Question: I'm working on KinaticJS(Latest version) since three months.
I face issue to customize hit region with arc() function.I want hit region exactly as shown in an image below.

I am using following code but it takes whole minor arc as it's hit region.I only need dark(Black) part shown in image as a hit region.
'''
drawHitFunc: function(context) {
context.beginPath();
var x = 90;
var y = 100;
var radius = 67;
var startAngle = 1 * Math.PI;
var endAngle = 2.0 * Math.PI;
var counterClockwise = false;
context.beginPath();
context.arc(x, y, radius, startAngle, endAngle, counterClockwise);
context.closePath();
context.fillStrokeShape(this);
},
'''
Can anybody advice on this.
Thanks for your time and consideration in advance.
-Naitik
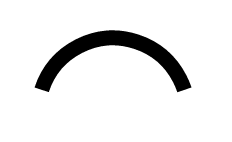
Answer: You may try to use 'cache' and 'drawHitFromCache': <URL>
'''
circularText23.cache({
x : -67 - 5,
y : - 67 + -5,
width : 132 + 15,
height : 132 + 10
});
circularText23.drawHitFromCache();
'''